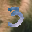
Label: 3